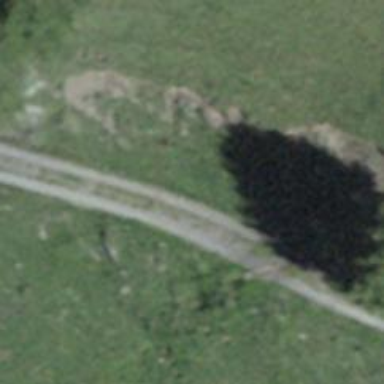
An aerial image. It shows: Gravel track with grade2 quality.